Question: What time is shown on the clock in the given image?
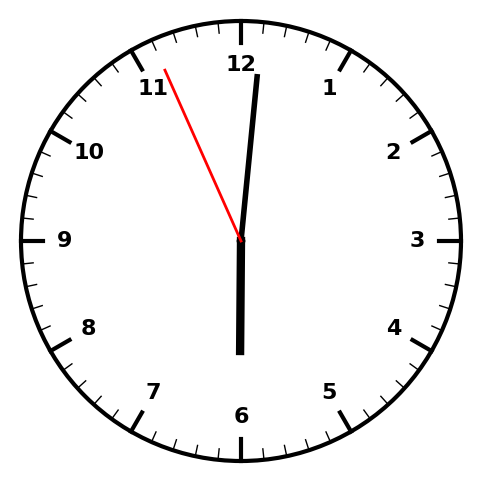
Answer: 06:00:56